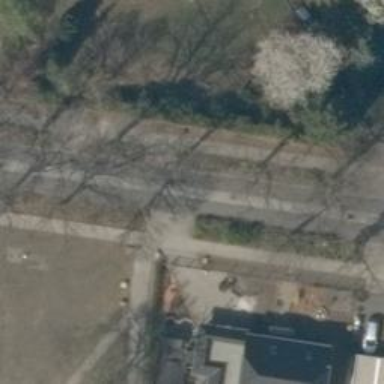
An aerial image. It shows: Residential road with asphalt surface and sidewalks on both sides. There is also bicycle road available.